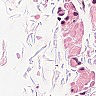
Metastatic tissue present: no